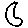
Label: moon